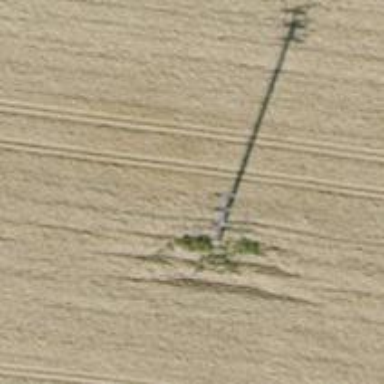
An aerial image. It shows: Power pole.